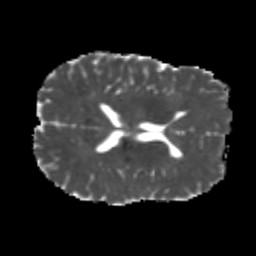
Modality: MD
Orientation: axial
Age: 22
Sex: male
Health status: healthy
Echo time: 0.074 s